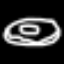
Label: donut